Interaction volume radius: 10 \u00c5
Interaction volume height: 15 \u00c5
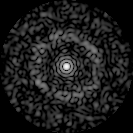
Disorder parameter: 0.8312